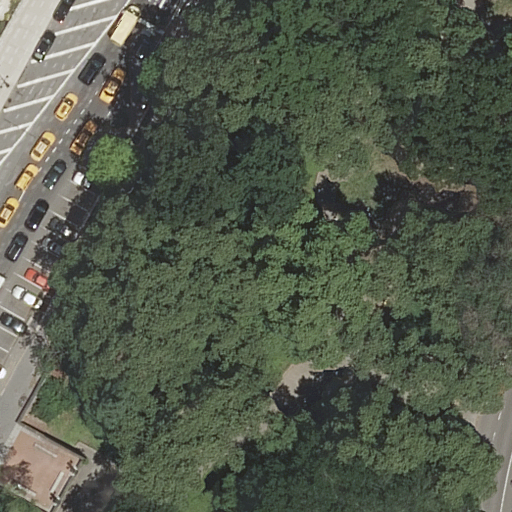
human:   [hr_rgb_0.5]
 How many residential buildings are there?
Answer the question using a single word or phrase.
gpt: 2

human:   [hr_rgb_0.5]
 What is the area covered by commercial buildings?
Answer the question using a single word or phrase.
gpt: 0m2

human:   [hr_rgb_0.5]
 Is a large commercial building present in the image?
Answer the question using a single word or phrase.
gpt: no

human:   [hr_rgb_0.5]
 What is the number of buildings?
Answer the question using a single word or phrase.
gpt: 2

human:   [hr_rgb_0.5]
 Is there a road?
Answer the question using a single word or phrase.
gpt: yes

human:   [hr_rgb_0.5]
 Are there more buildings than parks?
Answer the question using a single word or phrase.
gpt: yes

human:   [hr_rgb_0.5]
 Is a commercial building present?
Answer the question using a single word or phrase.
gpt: no

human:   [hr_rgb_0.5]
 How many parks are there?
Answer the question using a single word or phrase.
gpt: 1

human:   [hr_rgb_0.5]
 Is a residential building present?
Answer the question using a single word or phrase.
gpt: yes

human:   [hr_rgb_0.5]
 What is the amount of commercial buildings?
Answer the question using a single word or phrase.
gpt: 0

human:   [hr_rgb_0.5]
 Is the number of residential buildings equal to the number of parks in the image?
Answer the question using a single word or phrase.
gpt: no

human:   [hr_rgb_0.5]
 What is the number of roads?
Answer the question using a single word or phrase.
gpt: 9

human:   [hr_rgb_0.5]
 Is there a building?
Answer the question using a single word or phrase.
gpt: yes

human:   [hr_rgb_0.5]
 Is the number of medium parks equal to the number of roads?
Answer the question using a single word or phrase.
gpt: no

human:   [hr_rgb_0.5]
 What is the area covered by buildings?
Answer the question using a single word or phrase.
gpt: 2076m2

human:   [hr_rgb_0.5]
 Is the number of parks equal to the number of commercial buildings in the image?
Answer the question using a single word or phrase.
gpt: no

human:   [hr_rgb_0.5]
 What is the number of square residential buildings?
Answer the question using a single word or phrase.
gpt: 0

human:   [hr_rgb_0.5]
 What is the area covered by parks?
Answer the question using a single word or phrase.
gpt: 222m2

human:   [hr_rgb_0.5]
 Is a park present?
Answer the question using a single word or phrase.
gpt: yes

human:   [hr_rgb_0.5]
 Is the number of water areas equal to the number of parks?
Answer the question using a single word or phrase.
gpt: no

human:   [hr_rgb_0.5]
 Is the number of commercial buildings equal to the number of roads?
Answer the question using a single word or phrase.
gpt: no

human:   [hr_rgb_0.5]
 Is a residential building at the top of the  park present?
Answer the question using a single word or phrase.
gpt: yes

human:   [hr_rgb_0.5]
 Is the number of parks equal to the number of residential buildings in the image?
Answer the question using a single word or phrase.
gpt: no

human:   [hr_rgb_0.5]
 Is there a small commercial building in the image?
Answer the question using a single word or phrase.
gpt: no

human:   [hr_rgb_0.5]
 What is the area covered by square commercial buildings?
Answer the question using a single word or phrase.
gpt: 0m2

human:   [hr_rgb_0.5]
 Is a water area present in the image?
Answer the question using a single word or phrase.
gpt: no

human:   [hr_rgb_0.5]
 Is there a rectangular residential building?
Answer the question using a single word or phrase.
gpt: yes

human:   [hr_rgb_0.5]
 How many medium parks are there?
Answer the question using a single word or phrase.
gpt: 1

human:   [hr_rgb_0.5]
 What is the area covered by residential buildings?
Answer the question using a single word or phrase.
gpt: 2076m2

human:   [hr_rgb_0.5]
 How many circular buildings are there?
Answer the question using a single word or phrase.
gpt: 0

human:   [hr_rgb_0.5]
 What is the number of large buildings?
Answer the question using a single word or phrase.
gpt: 1

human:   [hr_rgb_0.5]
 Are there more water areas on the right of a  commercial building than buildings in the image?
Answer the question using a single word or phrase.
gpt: no

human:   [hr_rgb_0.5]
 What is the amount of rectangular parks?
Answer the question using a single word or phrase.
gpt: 1

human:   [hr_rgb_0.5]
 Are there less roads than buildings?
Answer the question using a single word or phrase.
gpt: no

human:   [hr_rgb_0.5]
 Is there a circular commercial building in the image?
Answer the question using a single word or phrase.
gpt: no

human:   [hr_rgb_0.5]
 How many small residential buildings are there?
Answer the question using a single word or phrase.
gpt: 1

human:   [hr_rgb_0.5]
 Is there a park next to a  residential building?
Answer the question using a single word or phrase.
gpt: yes

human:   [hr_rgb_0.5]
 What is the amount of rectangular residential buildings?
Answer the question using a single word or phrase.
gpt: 1

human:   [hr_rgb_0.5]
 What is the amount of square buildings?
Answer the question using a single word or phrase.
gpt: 0

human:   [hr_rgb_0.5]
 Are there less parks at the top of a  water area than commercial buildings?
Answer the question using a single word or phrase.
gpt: no

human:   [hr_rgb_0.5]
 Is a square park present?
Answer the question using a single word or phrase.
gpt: no

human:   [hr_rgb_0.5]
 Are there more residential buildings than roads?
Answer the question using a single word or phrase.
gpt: no

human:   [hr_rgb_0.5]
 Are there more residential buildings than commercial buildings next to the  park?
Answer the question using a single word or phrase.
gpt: yes

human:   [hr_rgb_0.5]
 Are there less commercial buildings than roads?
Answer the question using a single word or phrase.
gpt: yes

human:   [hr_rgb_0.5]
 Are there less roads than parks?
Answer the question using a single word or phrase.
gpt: no

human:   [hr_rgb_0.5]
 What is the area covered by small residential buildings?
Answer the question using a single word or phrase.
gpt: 12m2

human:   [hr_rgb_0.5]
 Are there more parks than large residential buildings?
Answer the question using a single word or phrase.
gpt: no

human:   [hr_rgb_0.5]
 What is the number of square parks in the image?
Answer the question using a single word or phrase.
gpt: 0

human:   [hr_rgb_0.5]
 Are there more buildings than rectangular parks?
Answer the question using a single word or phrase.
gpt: yes

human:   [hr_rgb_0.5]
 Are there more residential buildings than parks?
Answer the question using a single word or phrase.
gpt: yes

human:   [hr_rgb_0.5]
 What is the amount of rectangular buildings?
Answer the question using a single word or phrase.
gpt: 1

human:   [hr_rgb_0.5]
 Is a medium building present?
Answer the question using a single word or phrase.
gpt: no

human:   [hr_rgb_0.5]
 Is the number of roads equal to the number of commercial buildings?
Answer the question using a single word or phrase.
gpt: no

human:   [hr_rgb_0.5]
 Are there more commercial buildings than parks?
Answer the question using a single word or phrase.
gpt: no

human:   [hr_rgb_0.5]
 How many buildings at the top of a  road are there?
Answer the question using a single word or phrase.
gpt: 2

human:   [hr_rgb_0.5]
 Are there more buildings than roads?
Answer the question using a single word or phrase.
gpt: no

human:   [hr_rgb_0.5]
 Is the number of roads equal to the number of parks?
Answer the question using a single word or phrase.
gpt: no

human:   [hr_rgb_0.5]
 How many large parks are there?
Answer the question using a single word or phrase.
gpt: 0

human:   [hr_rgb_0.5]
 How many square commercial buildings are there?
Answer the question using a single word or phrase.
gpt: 0

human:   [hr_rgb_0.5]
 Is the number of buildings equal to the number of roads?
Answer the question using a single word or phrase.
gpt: no

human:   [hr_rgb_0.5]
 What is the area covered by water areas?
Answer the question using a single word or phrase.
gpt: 0m2

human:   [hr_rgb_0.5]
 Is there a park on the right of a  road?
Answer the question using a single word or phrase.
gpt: no

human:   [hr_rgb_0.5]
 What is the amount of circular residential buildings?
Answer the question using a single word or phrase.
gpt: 0

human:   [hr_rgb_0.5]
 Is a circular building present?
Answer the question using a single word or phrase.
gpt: no